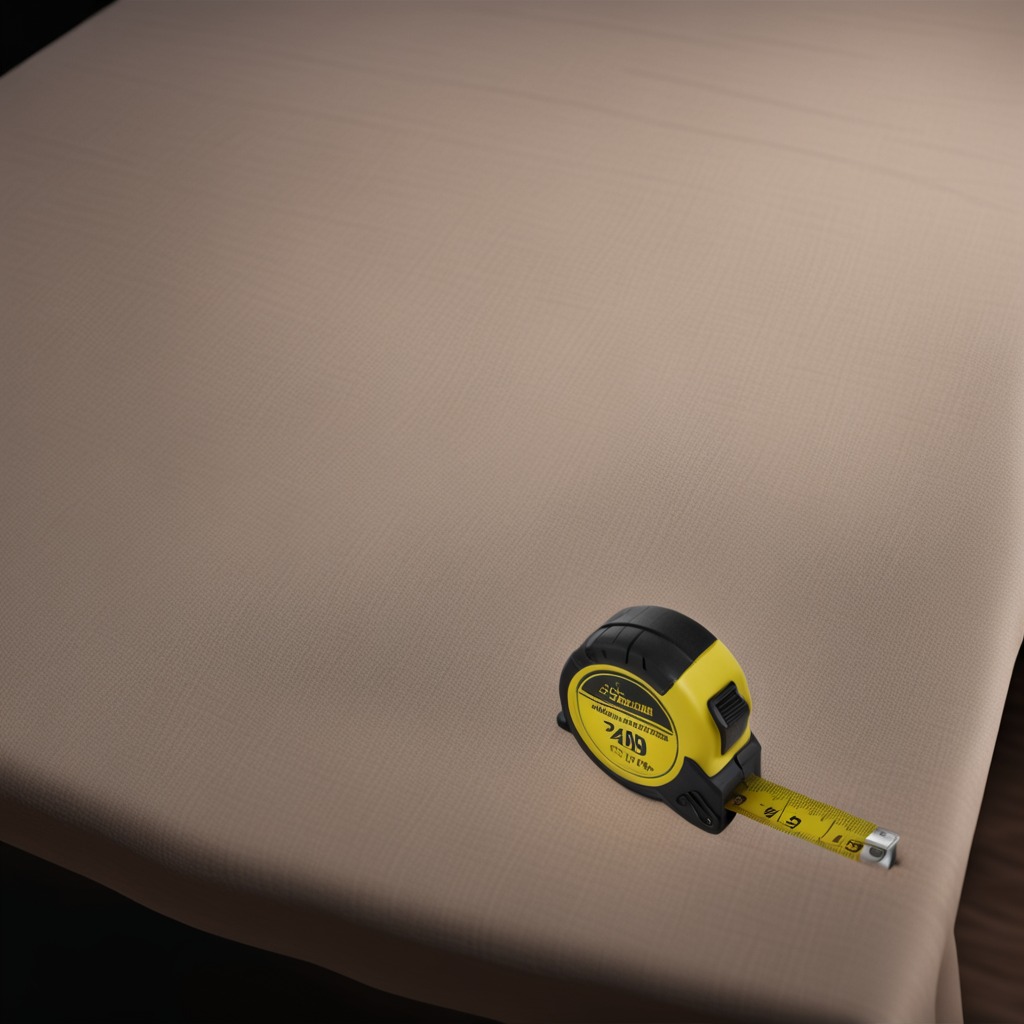
A measuring tape lies on the wooden table.